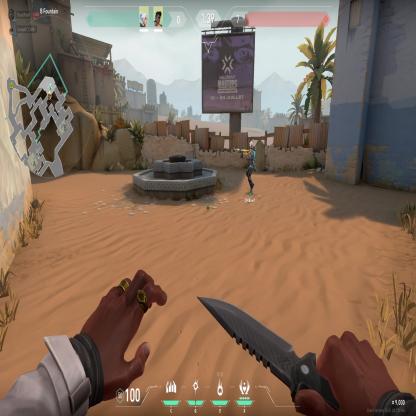
Label: teammate